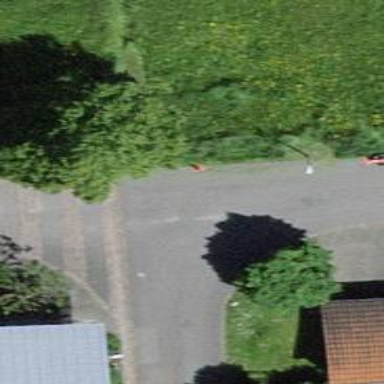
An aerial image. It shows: Residential road with asphalt surface and no sidewalks.